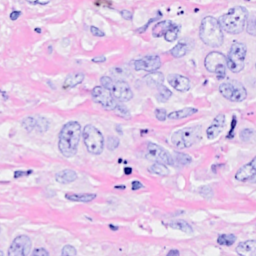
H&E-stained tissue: Breast